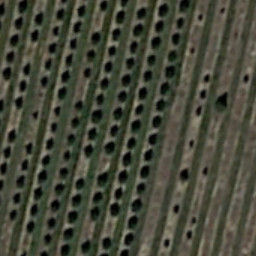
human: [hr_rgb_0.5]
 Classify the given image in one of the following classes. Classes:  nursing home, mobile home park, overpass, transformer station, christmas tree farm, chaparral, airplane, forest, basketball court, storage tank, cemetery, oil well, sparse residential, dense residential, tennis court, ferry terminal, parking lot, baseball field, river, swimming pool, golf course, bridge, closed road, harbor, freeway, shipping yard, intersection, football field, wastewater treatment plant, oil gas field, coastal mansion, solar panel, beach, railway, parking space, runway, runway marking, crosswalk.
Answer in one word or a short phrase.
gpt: christmas tree farm